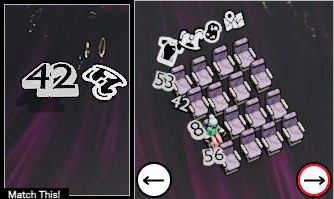
Task: seats
Answer: no